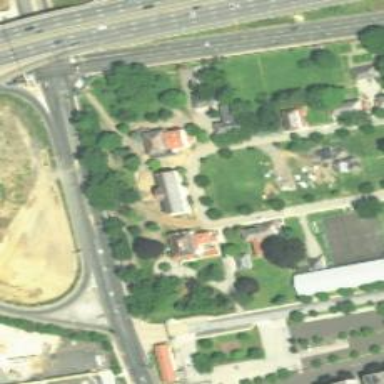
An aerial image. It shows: Residential road.